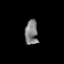
Tissue: prostate
Cell type: Fibroblasts
Senescence score: 0.7232
Nuclear area (px): 310
Mean DAPI intensity: 127.41